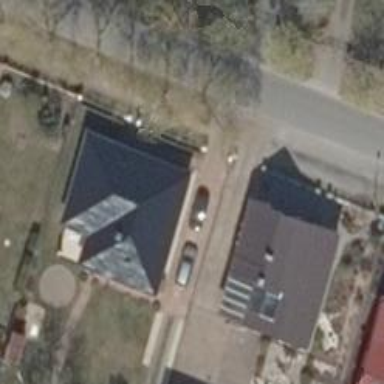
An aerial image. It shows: Driveway.